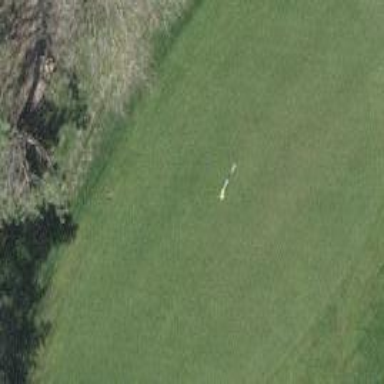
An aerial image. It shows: Green golf area with grass land use.